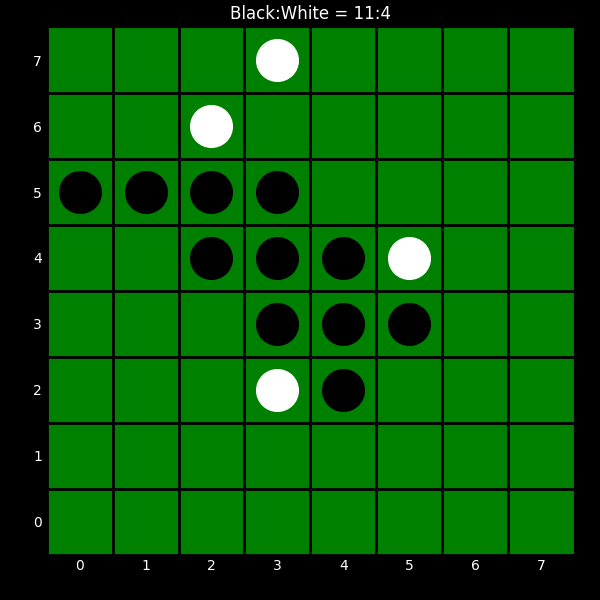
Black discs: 11
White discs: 4